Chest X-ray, PA view. Patient: 63 years old, sex M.
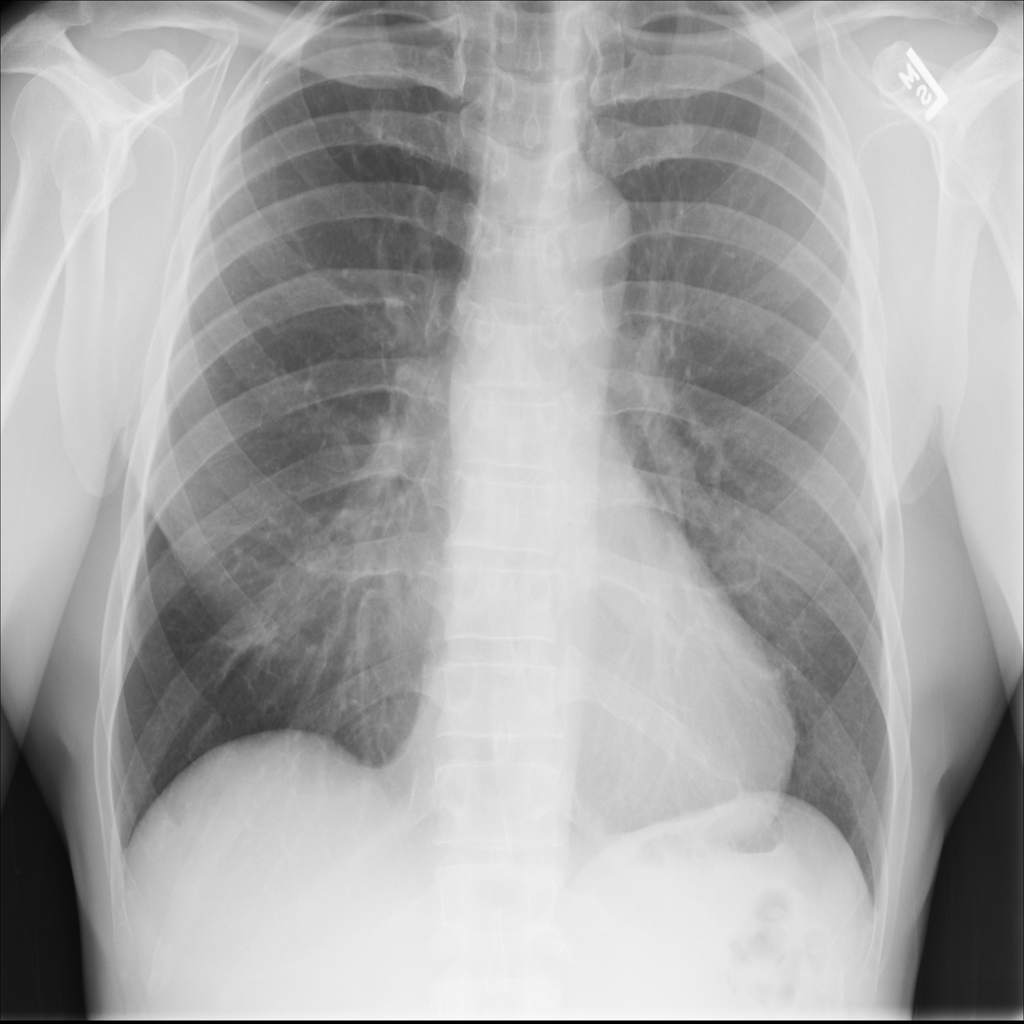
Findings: No Finding